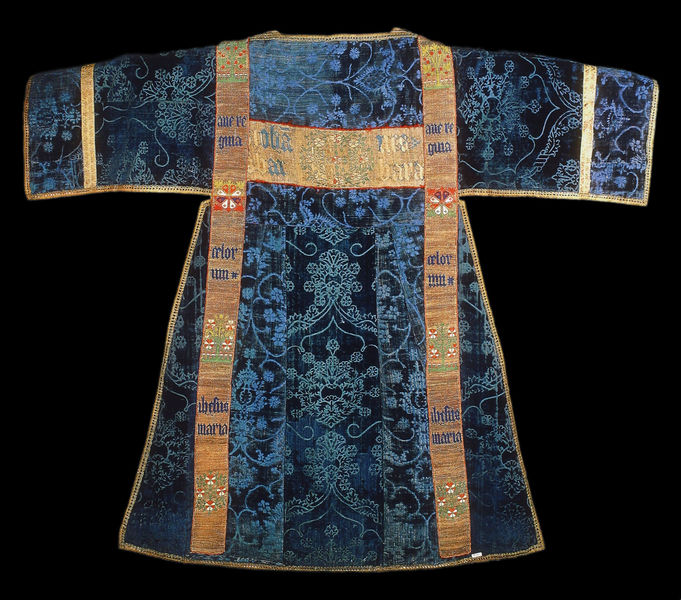
Titel: Dalmatik aus blauem Samt mit gewebten Borten
Institution: Köln, Schnütgen-Museum
Schlagwörter: blau, mann, umhang, weiß, blumen, frau, kleid, rot, muster, ornament, hemd, arm, bibel, samt, ärmel, kirche, bestickt, gewand, gold, stickerei, stoff, borte, japan, schrift, bordüre, inschrift, verzierung, streifen, schriftzeichen, religion, festlich, verziert, christlich, kirchlich, golf, liturgie, latein, jude, christ, moslem, kimono, parament, liturgisch, chormantel